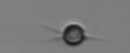
Label: Acanthoica_quattrospina